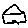
Label: house